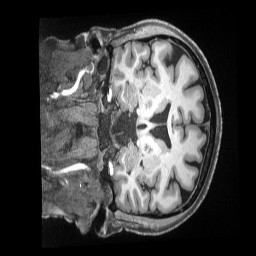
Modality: T1w
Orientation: coronal
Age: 53
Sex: female
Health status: ill
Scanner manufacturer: siemens
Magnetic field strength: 3 T
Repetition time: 2.5 s
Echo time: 0.00181 s